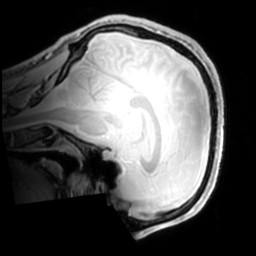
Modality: PDw
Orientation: sagittal
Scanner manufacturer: philips
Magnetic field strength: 7 T
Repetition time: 0.008 s
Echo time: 0.001974 s